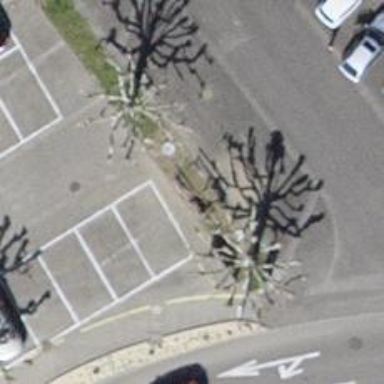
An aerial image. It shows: Charging station.